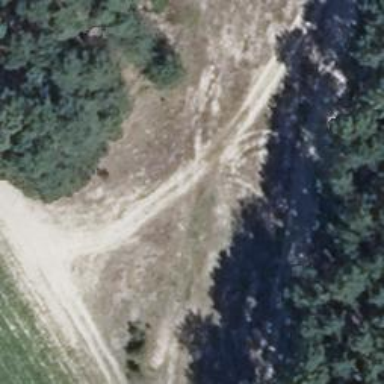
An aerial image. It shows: Sandy track with grade 5 track type.